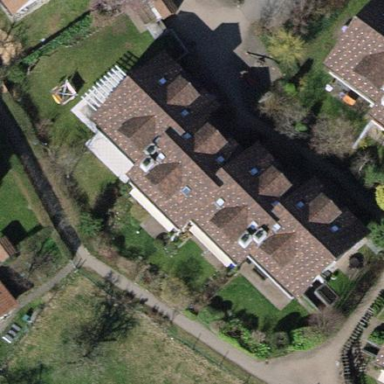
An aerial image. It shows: Terrace building.